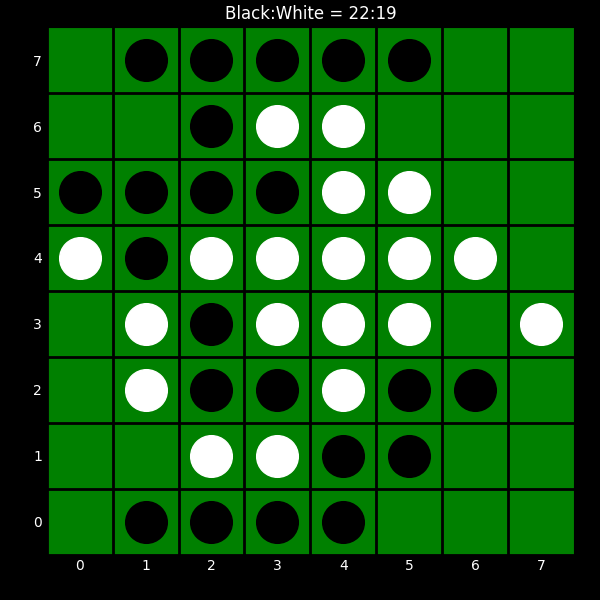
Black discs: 22
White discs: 19